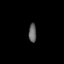
Tissue: prostate
Cell type: Fibroblasts
Senescence score: 0.7725
Nuclear area (px): 138
Mean DAPI intensity: 103.58